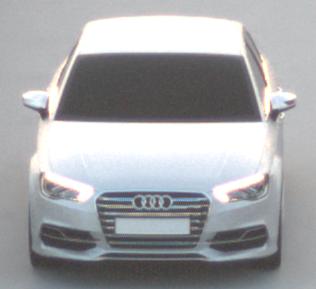
Make: Audi
Model: S3
Detailed model: 8V
Model produced from: 2013
Model produced until: 2020
Doors: 4
Color: white
Road condition: dry road
Daytime: dawn
Contrast: low contrast